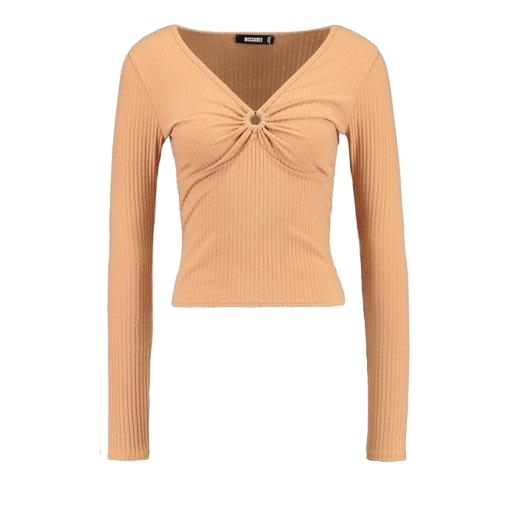
beige josephine long-sleeve top, her longsleeve top, beige colored long sleeve, white background